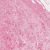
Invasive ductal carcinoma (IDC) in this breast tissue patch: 0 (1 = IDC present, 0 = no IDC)